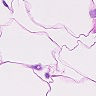
Metastatic tissue present: no